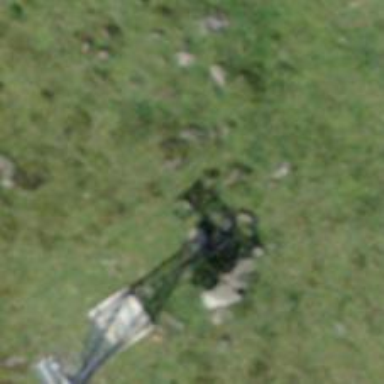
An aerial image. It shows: Pylon for aerialway.